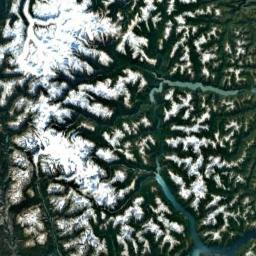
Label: snowberg